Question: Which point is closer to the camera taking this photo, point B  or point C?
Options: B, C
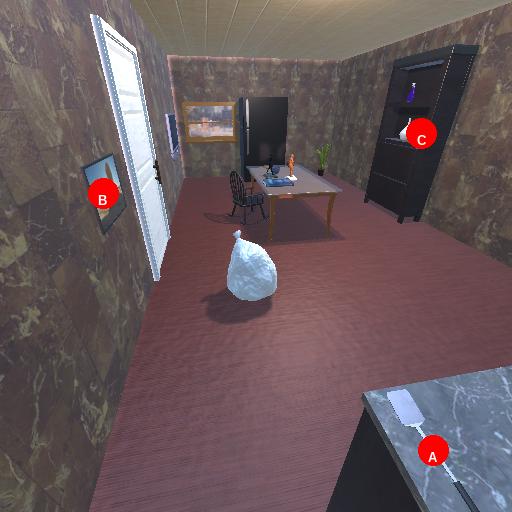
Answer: B